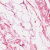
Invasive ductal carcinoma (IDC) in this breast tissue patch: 0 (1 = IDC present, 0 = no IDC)